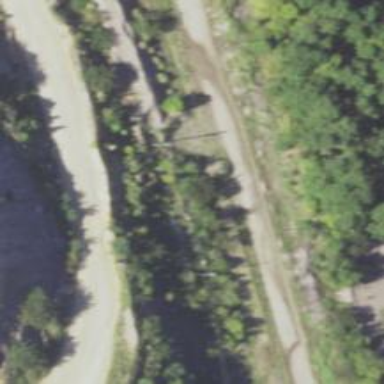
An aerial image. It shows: Disused railway spur for aggregate freight services.